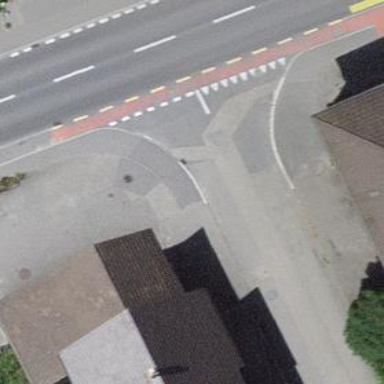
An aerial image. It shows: Unmarked crossing on the road.